Field crop: maize
Growth stage: 2
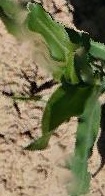
Species: maize